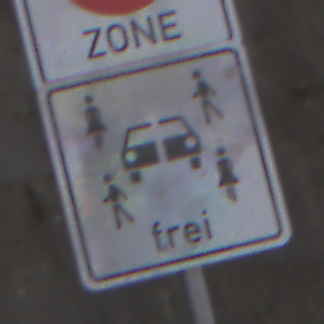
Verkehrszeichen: CarsharingfahrzeugeFrei
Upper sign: BeginnEingeschraenktesHalteverbotZone
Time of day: MorningAfternoon
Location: Outdoor (Suburban)
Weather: PartlyCloudy
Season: NotSpecified
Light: Natural